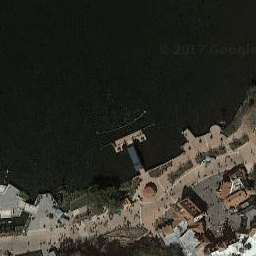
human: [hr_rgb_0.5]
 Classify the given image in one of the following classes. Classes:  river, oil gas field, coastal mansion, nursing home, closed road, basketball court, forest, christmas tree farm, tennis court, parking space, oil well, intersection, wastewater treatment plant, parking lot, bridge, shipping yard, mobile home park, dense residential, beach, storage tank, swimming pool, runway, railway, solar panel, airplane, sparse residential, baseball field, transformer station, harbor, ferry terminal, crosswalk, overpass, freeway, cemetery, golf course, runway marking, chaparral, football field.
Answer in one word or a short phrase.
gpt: ferry terminal